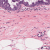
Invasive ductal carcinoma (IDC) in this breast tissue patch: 0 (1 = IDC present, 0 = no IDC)